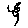
Label: flower